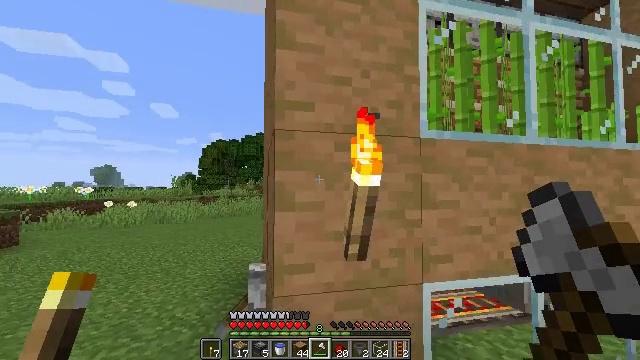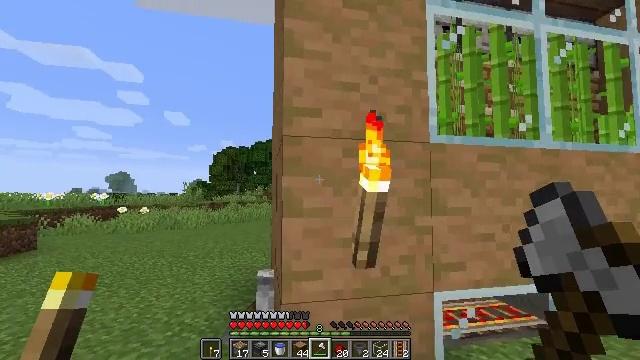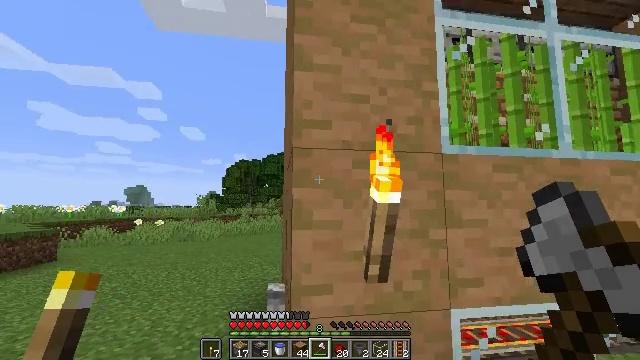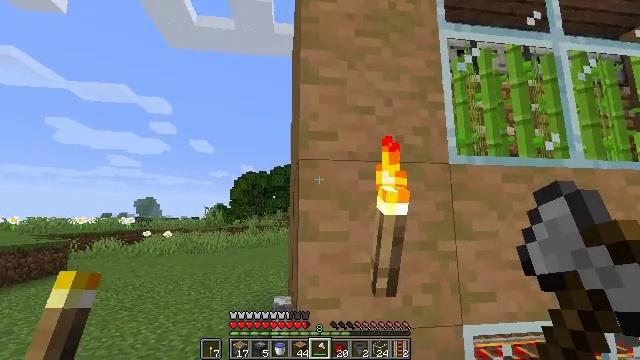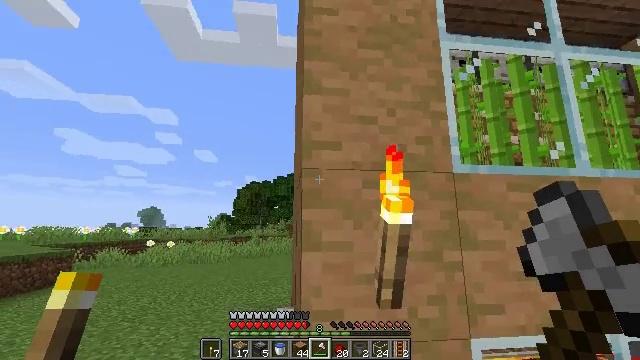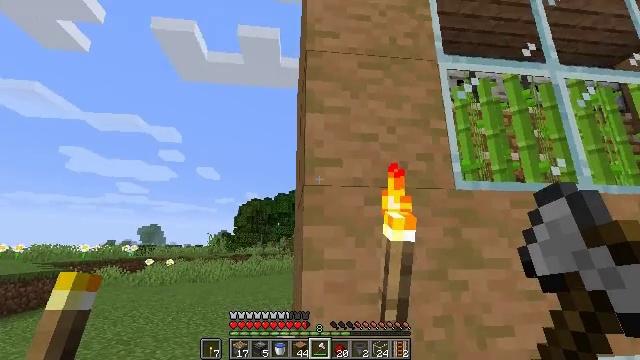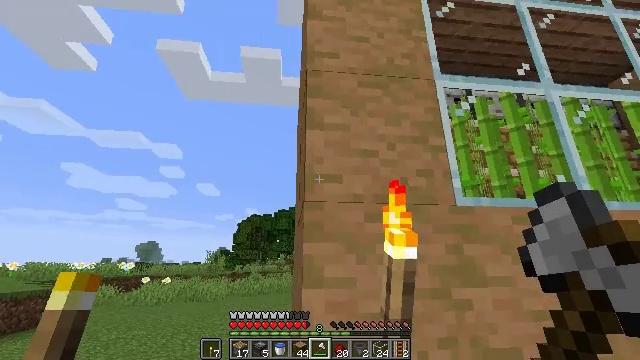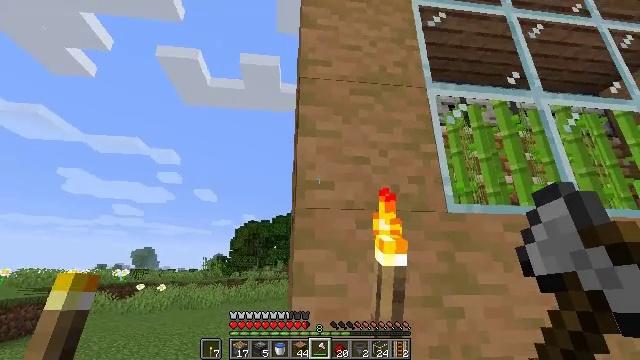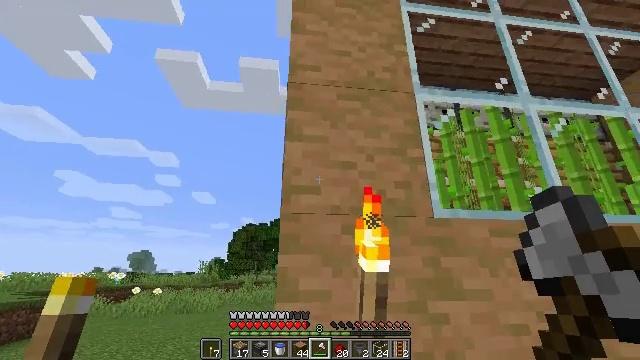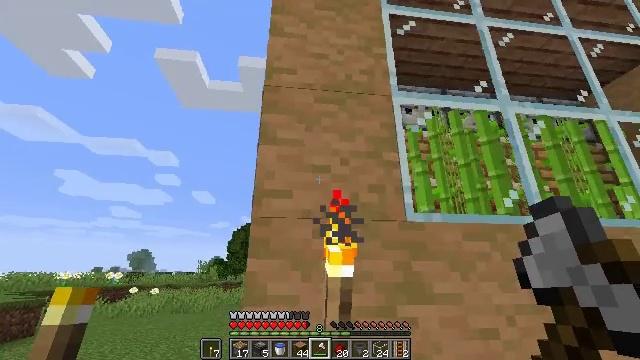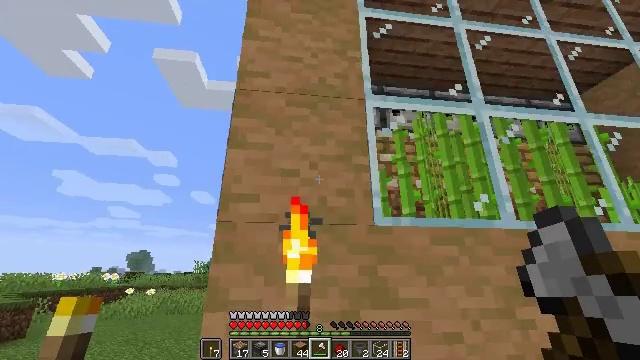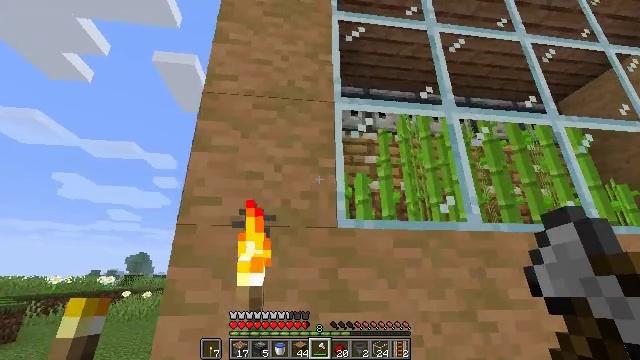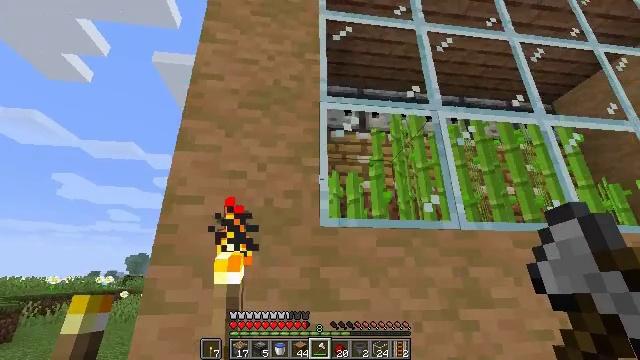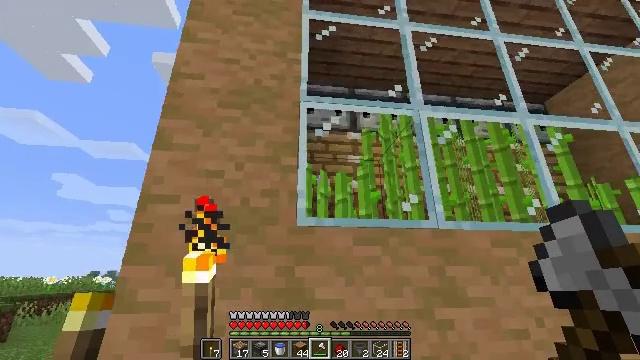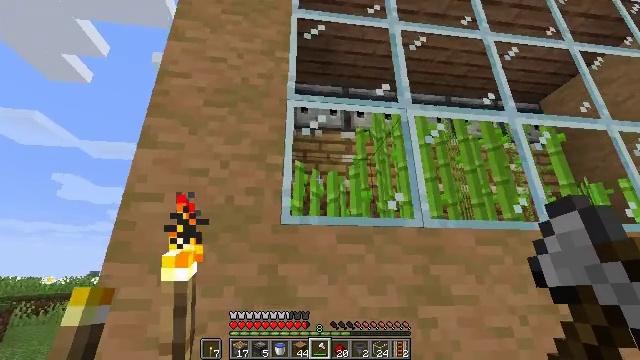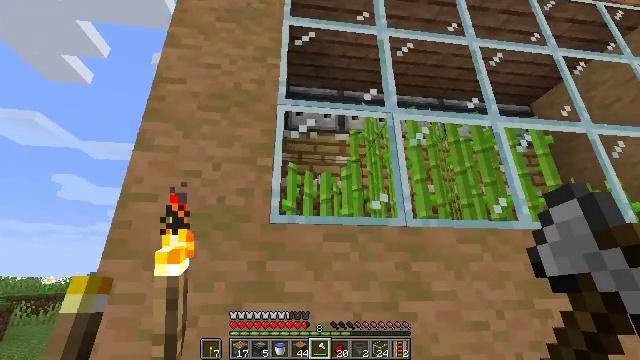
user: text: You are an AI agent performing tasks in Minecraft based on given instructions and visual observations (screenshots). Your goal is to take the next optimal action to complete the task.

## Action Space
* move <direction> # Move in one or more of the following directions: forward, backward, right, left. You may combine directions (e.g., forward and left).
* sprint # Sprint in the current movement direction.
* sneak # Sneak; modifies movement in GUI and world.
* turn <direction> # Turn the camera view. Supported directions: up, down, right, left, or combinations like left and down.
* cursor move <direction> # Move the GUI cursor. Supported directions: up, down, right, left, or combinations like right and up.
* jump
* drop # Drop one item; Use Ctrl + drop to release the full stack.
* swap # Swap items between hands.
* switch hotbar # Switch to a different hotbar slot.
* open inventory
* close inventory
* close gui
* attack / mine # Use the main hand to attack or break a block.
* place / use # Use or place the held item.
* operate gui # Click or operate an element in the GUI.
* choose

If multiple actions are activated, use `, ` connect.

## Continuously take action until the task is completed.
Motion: motion action
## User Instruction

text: Break the stripped jungle log.
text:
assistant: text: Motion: turn left and up
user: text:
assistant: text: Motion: turn left and up
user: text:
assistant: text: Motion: turn left and up
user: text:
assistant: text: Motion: turn up
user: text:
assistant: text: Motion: turn up
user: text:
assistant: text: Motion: turn up
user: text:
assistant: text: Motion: move right, turn up
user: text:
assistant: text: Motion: move right
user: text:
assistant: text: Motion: move right
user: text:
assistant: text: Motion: move right
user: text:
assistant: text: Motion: move right
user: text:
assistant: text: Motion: move right
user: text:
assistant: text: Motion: no_op
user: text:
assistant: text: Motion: no_op
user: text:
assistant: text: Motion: move back
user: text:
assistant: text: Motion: move back
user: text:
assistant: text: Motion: move back
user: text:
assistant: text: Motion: move back
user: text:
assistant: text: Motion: no_op
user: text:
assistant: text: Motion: no_op
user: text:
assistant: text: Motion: no_op
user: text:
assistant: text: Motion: no_op
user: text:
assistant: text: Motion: no_op
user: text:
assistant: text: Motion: no_op
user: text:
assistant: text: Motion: no_op
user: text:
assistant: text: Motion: no_op
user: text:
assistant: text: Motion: no_op
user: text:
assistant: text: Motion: no_op
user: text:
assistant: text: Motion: no_op
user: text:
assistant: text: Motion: no_op